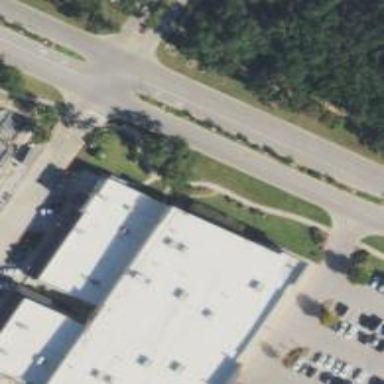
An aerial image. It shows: Building that houses fitness center.